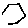
Label: hexagon